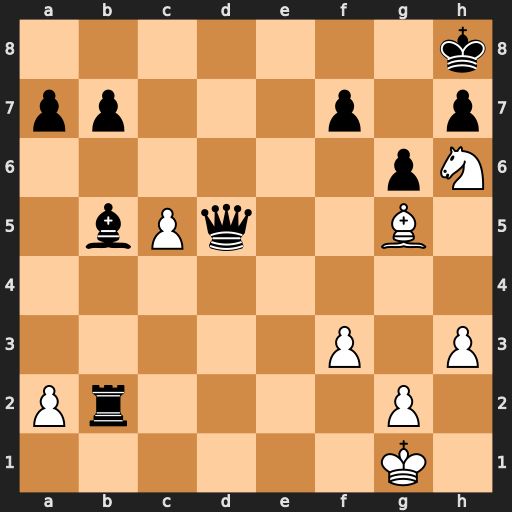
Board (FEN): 7k/pp3p1p/6pN/1bPq2B1/8/5P1P/Pr4P1/6K1
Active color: w
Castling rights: -
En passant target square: -
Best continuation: Bf6#